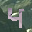
Label: 4